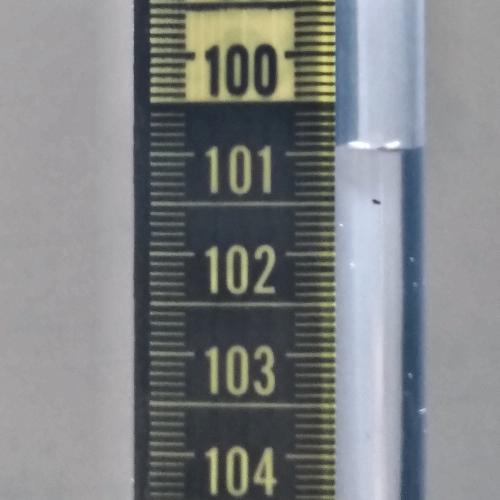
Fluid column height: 101.0 cm